Question: I recently upgraded and bought a new license for PHPStorm 4 and I never noticed but now there is an irritating breakpoints-bar in PHPStorm and I really want to hide it but I can't find how.
Is there anyone who knows how to do it (on OSX 10.7 Lion)?
Screenshot:

Regards
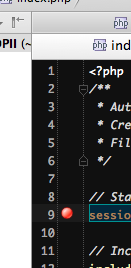
Answer: This bar also shows some useful information like bookmarks, icons for the overridden methods, SSS colors. There is no way to hide it.